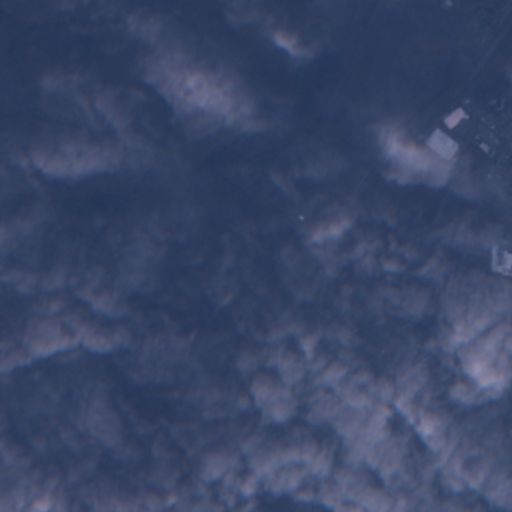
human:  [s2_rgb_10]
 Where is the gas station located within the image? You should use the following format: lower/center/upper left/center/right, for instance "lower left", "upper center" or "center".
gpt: The gas station is located in the upper right of the image.
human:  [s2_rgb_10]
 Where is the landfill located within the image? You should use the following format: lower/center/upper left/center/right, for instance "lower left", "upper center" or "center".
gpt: The landfill is located in the upper right of the image.
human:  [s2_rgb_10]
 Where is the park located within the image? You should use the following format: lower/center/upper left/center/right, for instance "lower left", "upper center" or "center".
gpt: The park is located in the lower right of the image.
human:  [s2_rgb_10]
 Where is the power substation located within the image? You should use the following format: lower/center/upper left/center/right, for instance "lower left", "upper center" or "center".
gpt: The power substation is located in the lower right of the image.
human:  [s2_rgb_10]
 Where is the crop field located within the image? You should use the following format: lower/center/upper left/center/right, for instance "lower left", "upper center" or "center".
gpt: There is no crop field in the image.